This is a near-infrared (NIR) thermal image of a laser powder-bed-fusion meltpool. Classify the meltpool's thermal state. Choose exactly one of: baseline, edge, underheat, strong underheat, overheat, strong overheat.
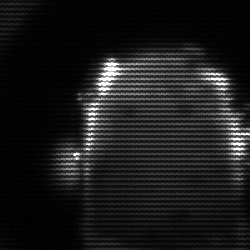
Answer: baseline